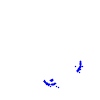
Particle: pion